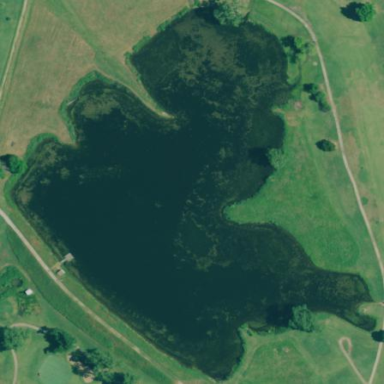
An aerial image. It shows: Water hazard on golf course.